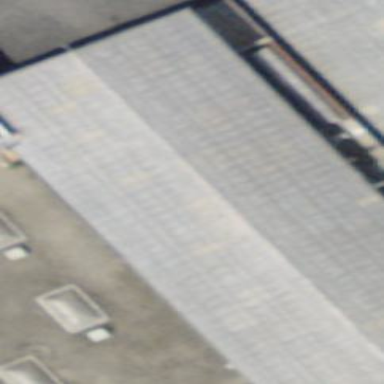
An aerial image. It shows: Building with gabled roof.